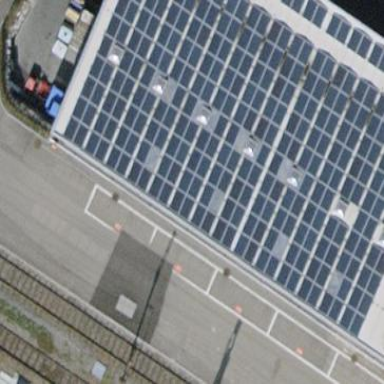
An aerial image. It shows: Solar power generator using photovoltaic method with solar photovoltaic panel types.